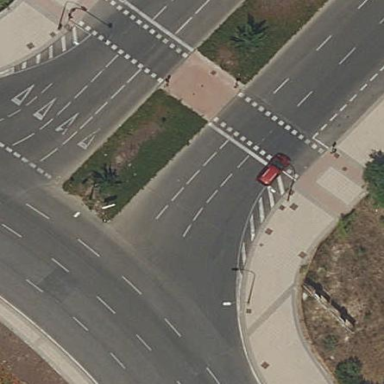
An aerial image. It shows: Kerb barrier surrounding grassy area.